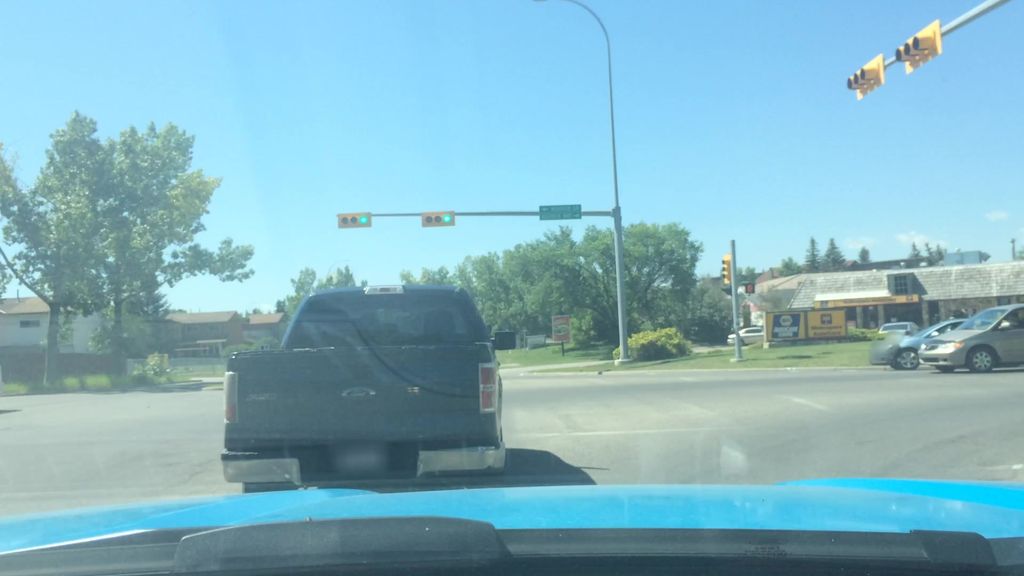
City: calgary